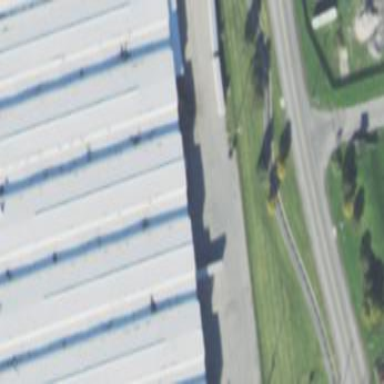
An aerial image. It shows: Industrial building.